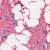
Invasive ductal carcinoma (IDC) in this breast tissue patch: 1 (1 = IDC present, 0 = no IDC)